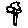
Label: tree